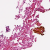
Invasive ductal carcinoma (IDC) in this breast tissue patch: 0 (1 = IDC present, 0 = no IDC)